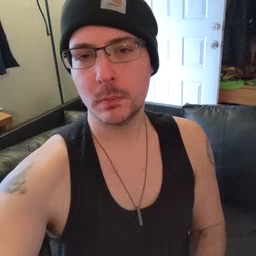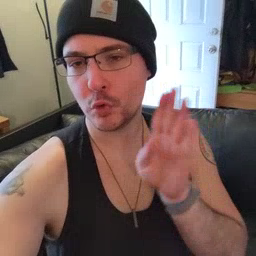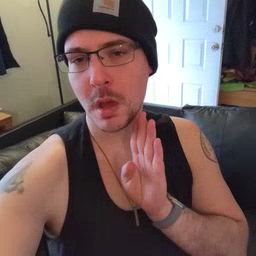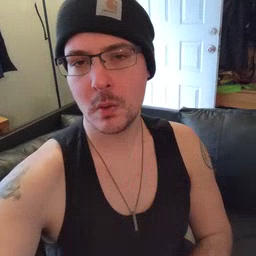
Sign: brown